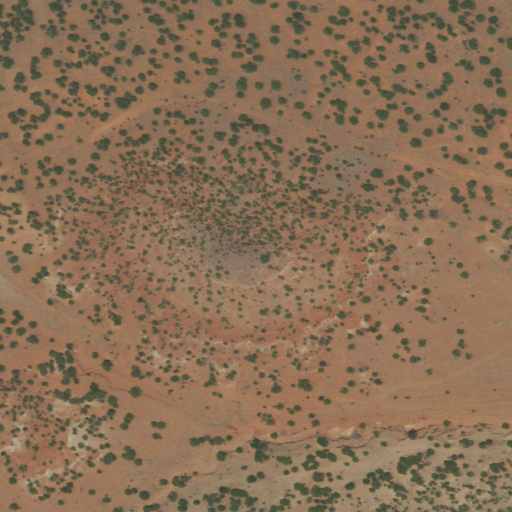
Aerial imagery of mountain in New Mexico named El Cerrito Santa Cruz containing shrub and evergreen forest